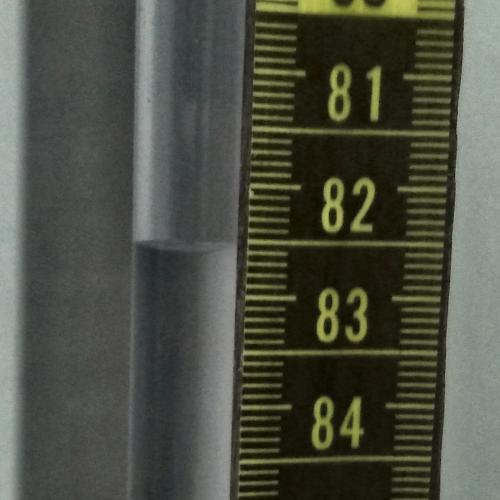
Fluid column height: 82.6 cm